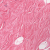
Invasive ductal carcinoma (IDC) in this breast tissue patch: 0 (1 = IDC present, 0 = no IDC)